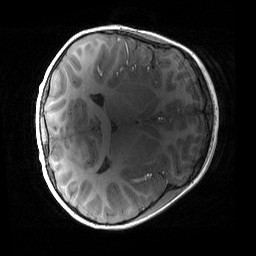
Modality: T1w
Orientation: axial
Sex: male
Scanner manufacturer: siemens
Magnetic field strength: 3 T
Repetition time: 1.9 s
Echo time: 0.00243 s